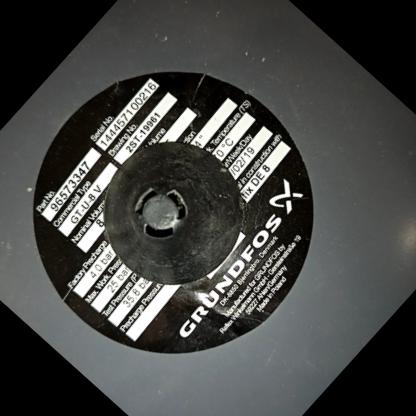
Klasa: tabliczka-znamionowa